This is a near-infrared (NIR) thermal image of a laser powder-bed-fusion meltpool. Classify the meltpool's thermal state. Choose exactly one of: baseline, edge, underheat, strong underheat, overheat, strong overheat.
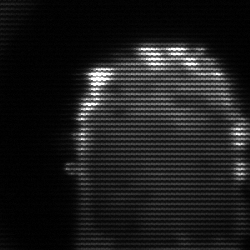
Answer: baseline